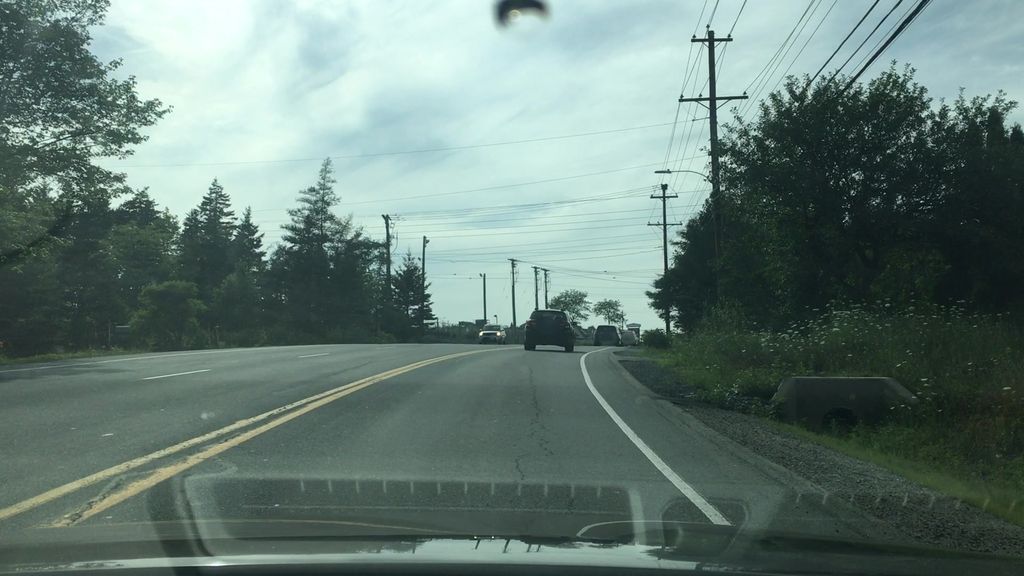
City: halifax